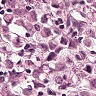
Metastatic tissue present: yes